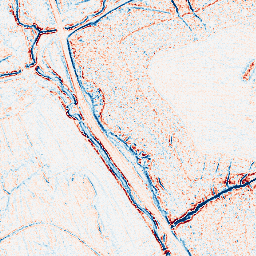
Category: edge_preserving
Decomposition family: bilateral
Decomposition parameters: d: 5
sigma_color: 50
sigma_space: 25
Upsampling method: sinc_blackman
Upsampling parameters: scale: 2
kernel_size: 4
Upsampling scale: 2